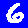
Digit: 6